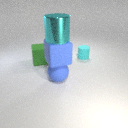
small cyan rubber cylinder to the right of large green rubber cube